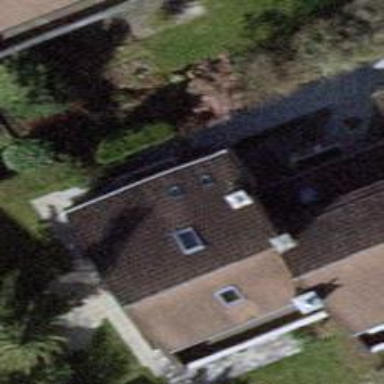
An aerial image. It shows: Semidetached house.